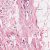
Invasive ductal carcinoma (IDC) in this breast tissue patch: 0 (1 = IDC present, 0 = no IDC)